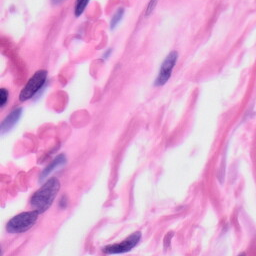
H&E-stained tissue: Skin